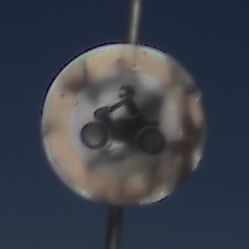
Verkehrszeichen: VerbotKraftraeder
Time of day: MorningAfternoon
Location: Outdoor (RoadRail)
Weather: Clear
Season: NotSpecified
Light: Natural